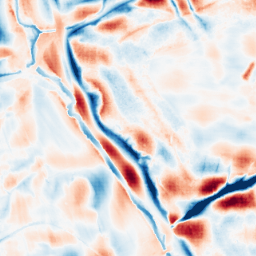
Category: wavelet
Decomposition family: wavelet_biorthogonal
Decomposition parameters: wavelet: bior3.5
level: 5
Upsampling method: sinc_blackman
Upsampling parameters: scale: 2
kernel_size: 4
Upsampling scale: 2